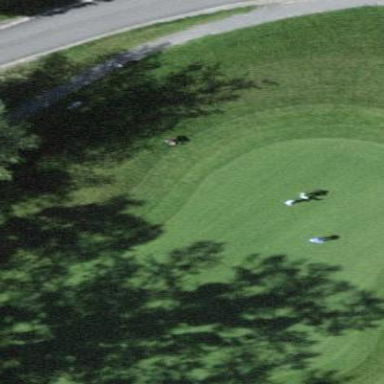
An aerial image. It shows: Golf green.